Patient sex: M
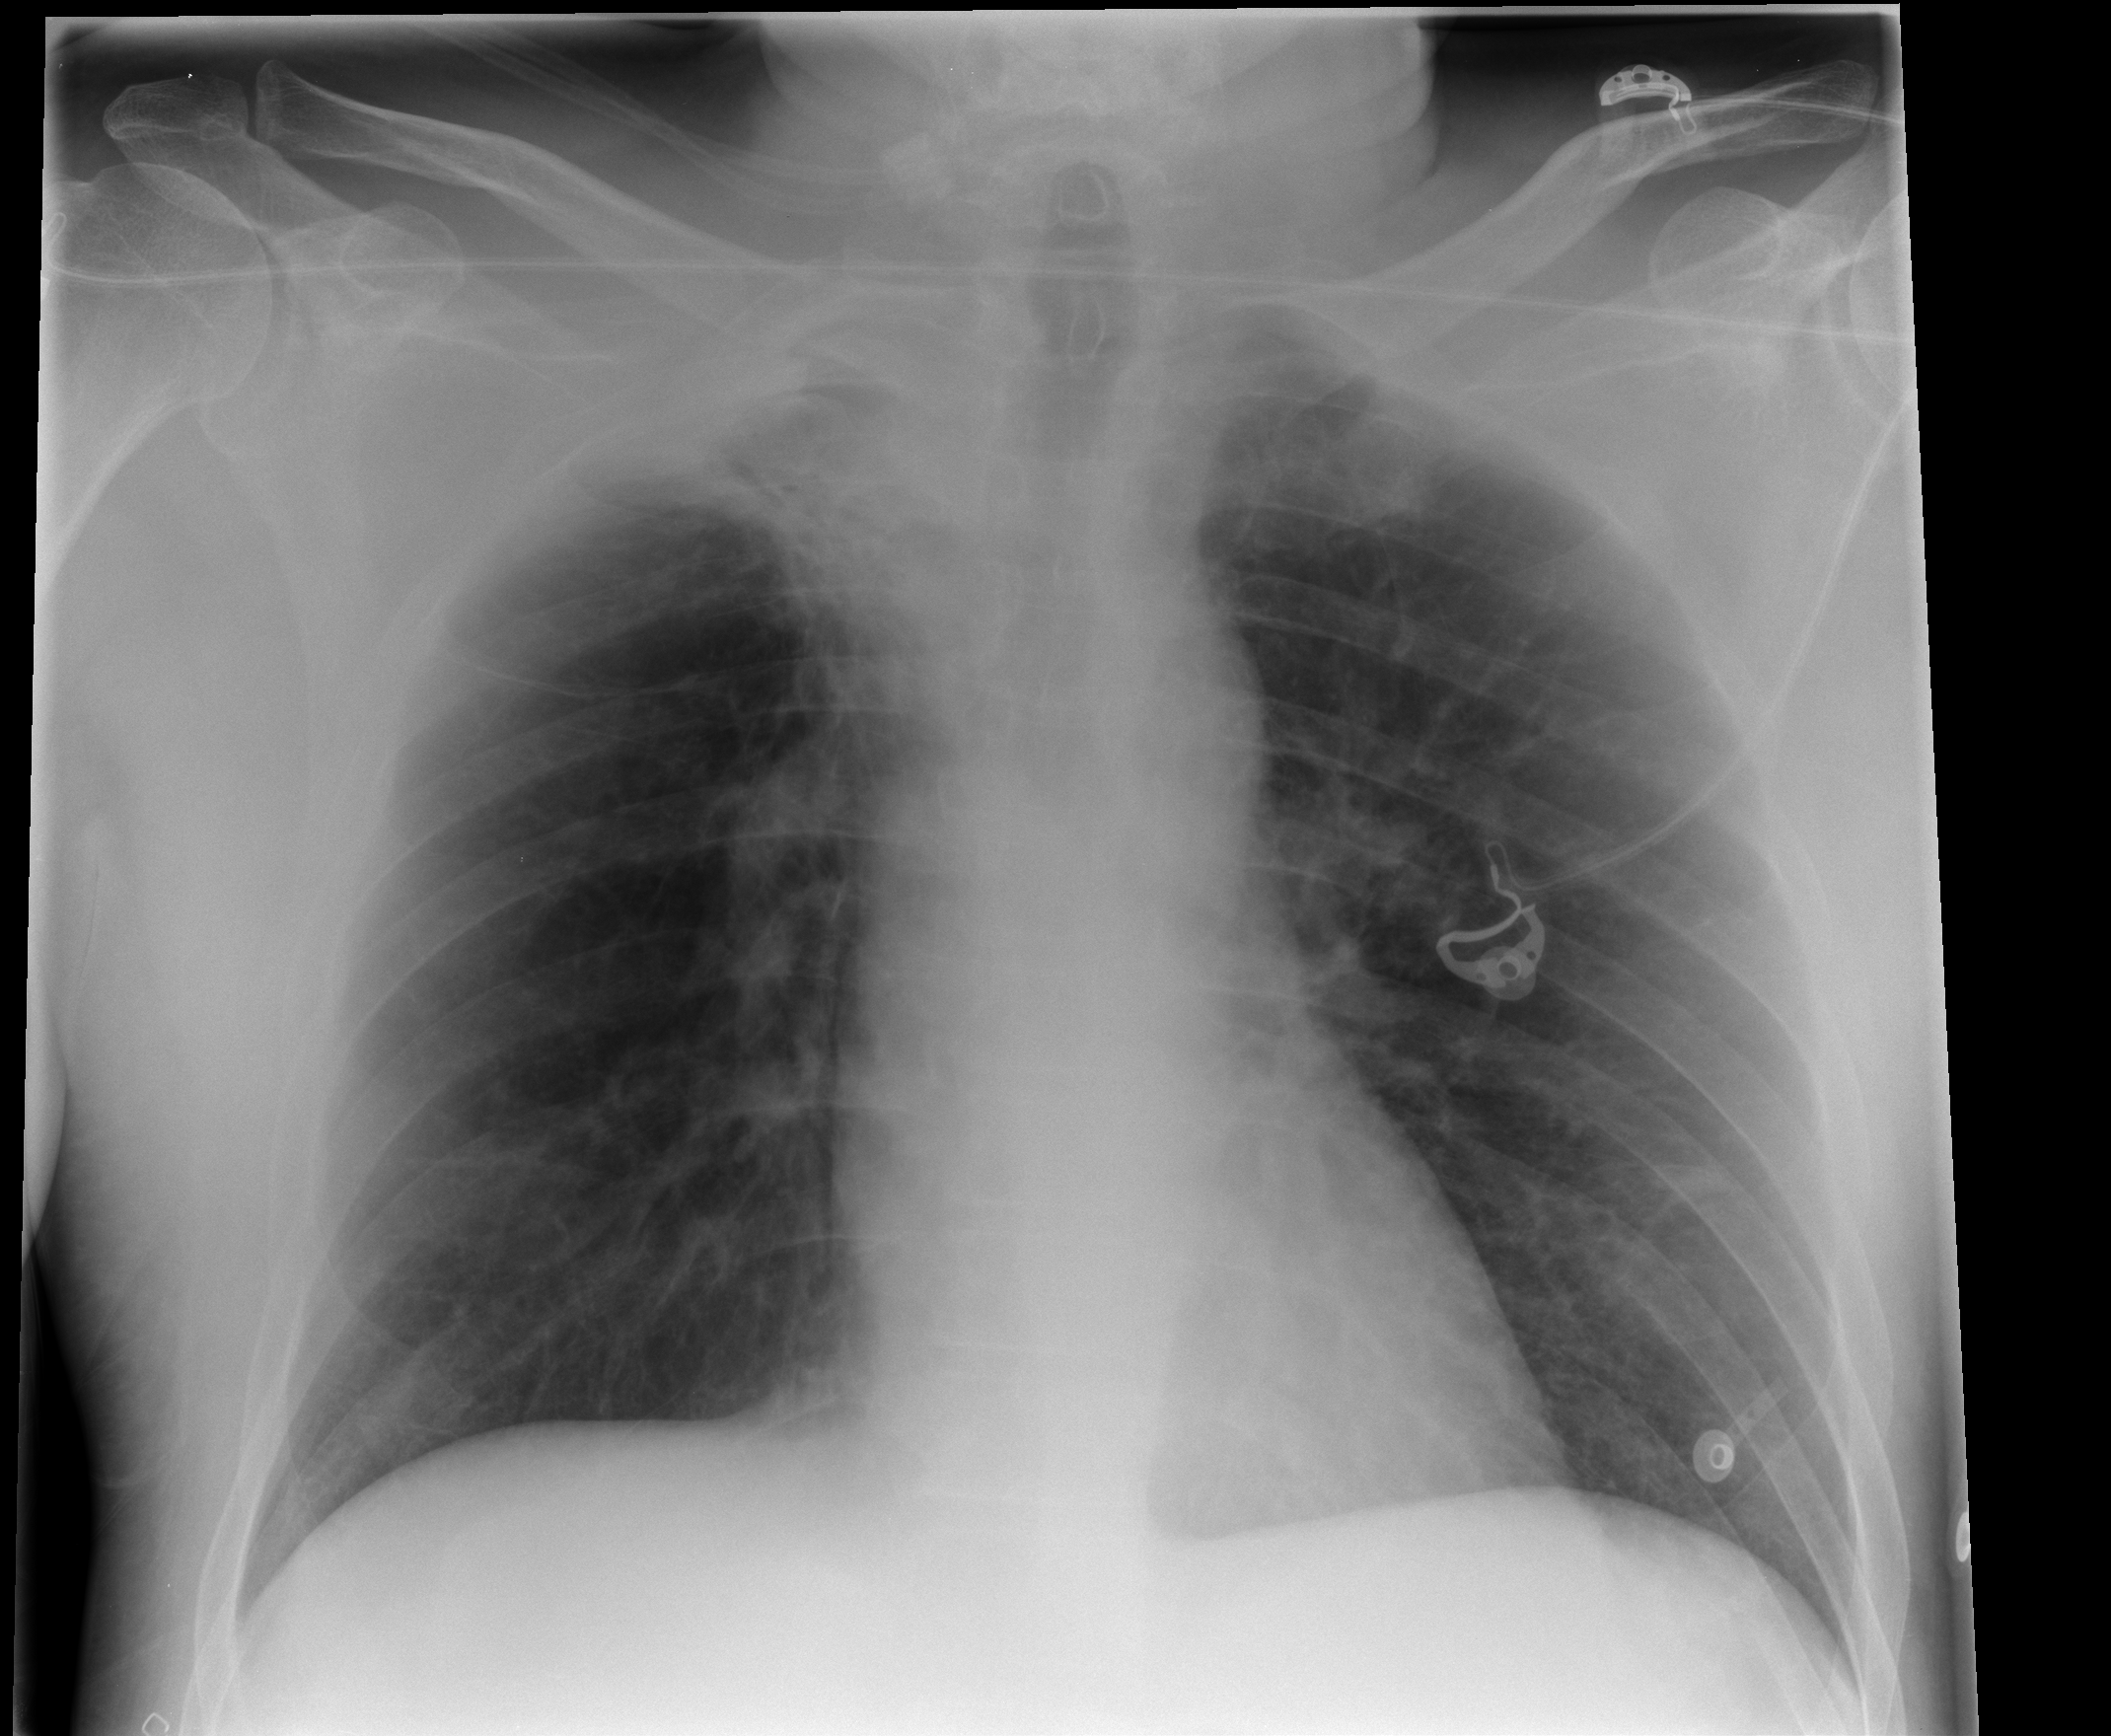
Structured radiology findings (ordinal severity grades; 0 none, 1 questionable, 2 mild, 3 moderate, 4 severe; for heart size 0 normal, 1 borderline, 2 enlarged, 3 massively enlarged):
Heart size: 0
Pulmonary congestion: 0
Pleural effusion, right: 0
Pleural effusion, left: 0
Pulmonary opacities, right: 0
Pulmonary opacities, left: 0
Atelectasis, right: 2
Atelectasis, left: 0